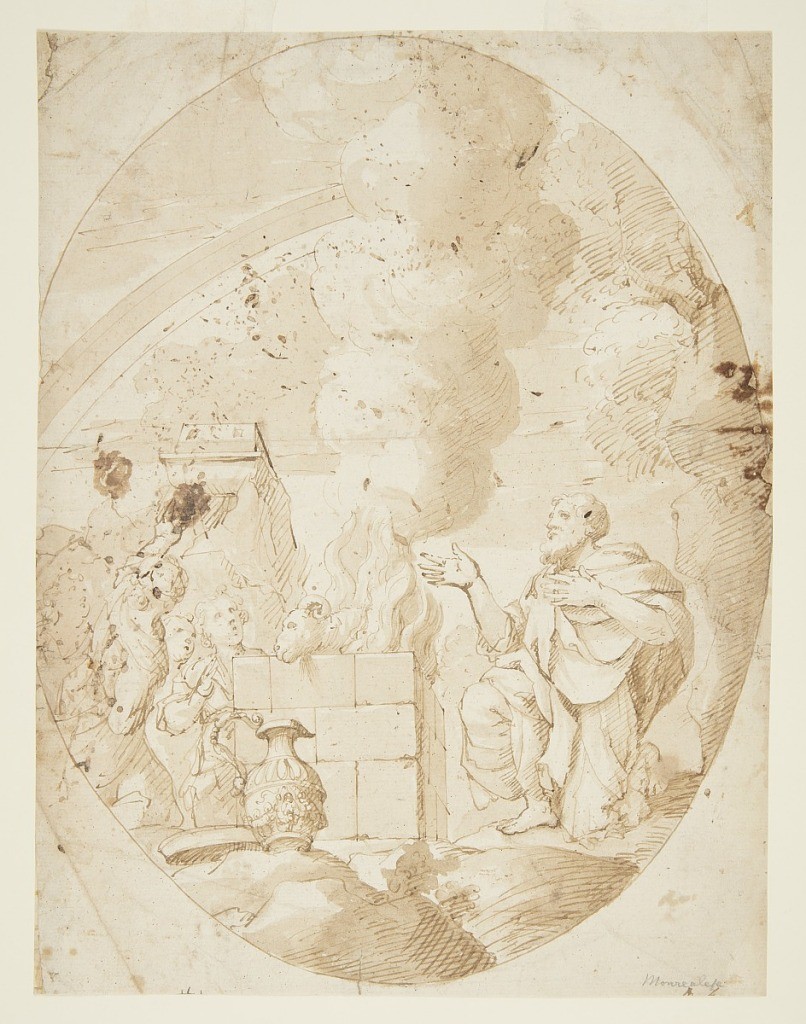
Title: Sacrifice of Noah
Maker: Pietro Novelli, Italian, 1603 - 1647
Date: early 17th century
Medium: Brush and brown wash, pen and ink on white laid paper
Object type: Drawing
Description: Depiction of the Sacrifice of Noah. At right, figure of Noah is kneeling at the foot of a brick altar.  His sacrifice of a ram is shown on the altar amongst the fire, while a cloud of smoke rises from it.  At left, a crowd looks on. Vase with handle in the foreground, perhaps for pouring libations. Drawing contained within ovoid.